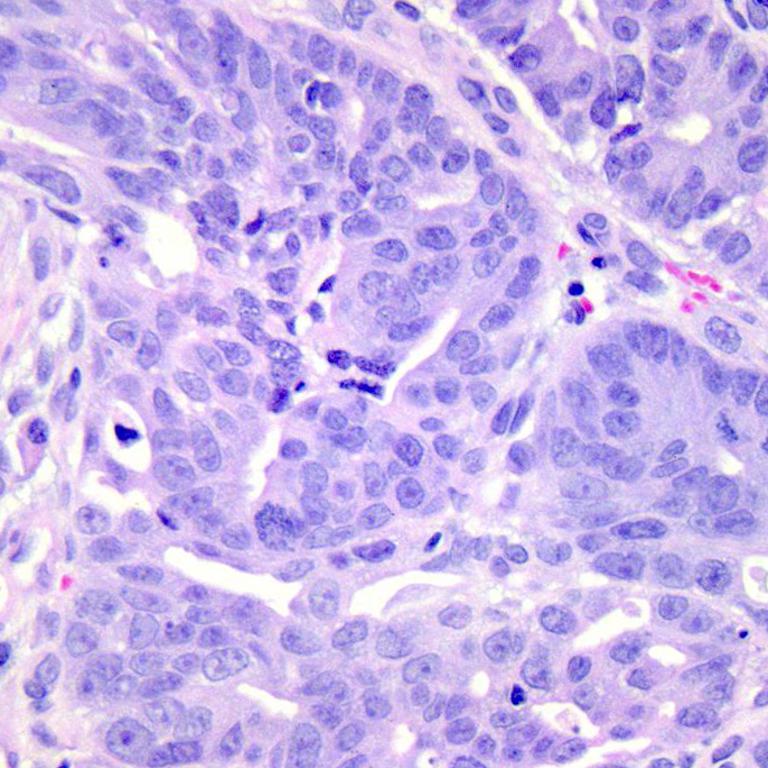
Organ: colon
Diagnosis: adenocarcinomas